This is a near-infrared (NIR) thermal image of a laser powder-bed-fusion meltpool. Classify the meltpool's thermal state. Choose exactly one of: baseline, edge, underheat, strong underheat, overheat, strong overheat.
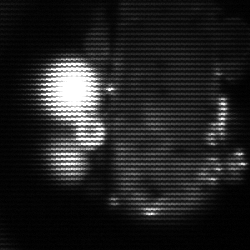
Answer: strong underheat